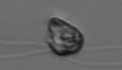
Label: flagellate_morphotype1